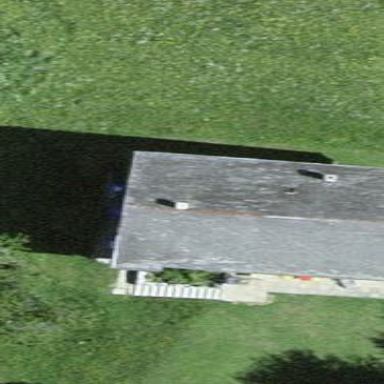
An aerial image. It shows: Simple house.